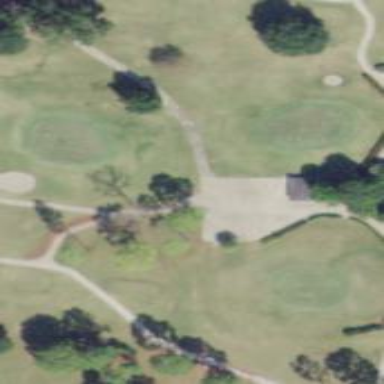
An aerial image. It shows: Path for golf carts.